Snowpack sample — Loveland Pass, Silver Plume, Colorado, USA (1/12/25, 11:40 AM MST)
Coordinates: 39.66, -105.88
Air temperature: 7 °F
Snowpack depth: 140 cm
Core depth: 10 cm
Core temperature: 41 °F
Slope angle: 11°, slope face: 30°
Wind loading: high
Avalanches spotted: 2
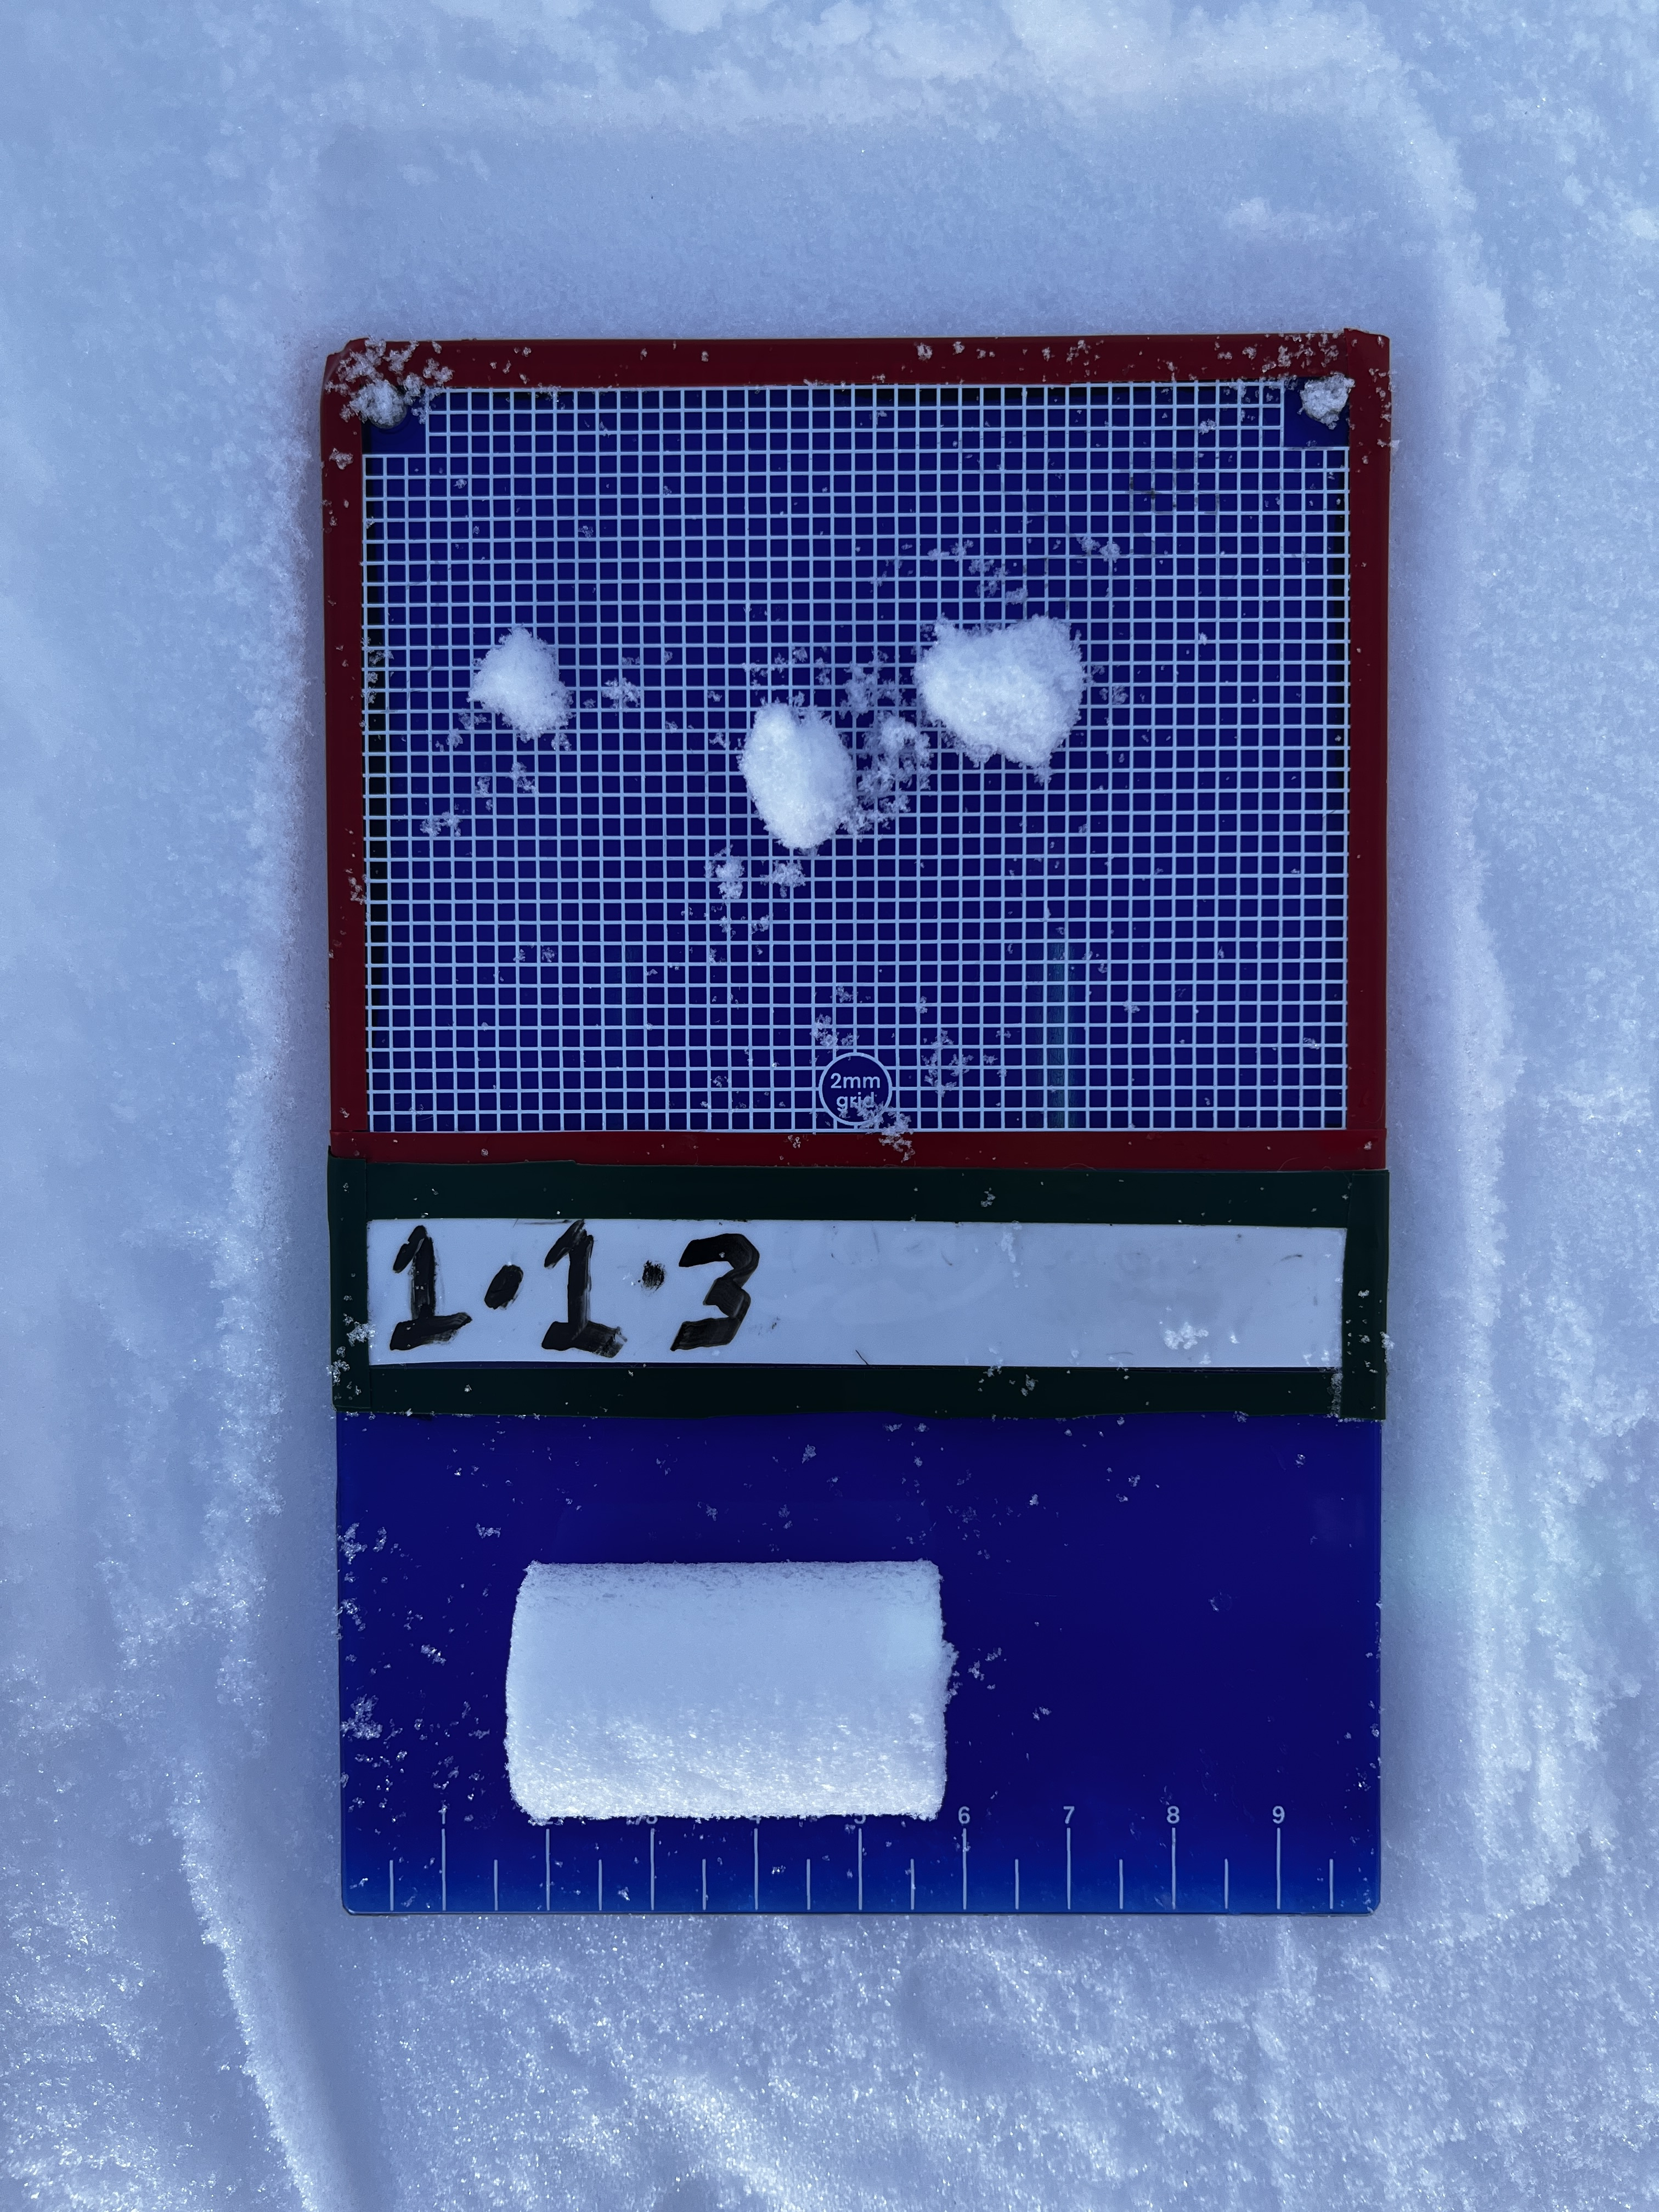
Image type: crystal_card
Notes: Pilot using slightly modified coring method that took too large segment for snow profile picturing, advised not to use in higher level models. Two avalanche on south face nearby, partially cloudy with light snow in the last 24 hours. Lots of wind loading on eastern features.